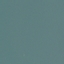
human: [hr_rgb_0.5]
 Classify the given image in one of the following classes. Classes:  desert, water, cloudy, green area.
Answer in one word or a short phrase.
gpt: water